Aerial crown-view tile of a tropical tree (Barro Colorado Island, Panama), acquired 20241014:
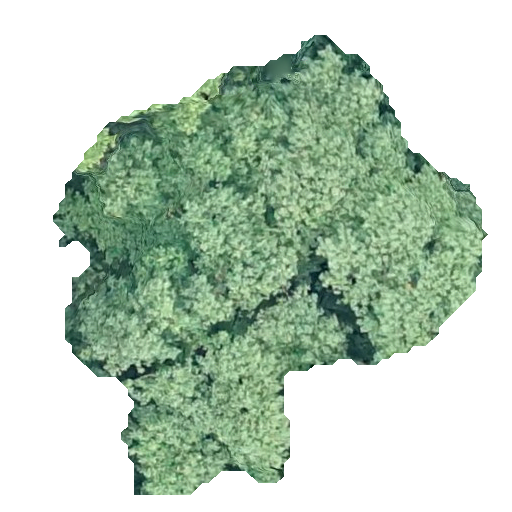
Species: Hieronyma alchorneoides
GBIF accepted scientific name: Hieronyma alchorneoides
Crown area: 189.38 m²